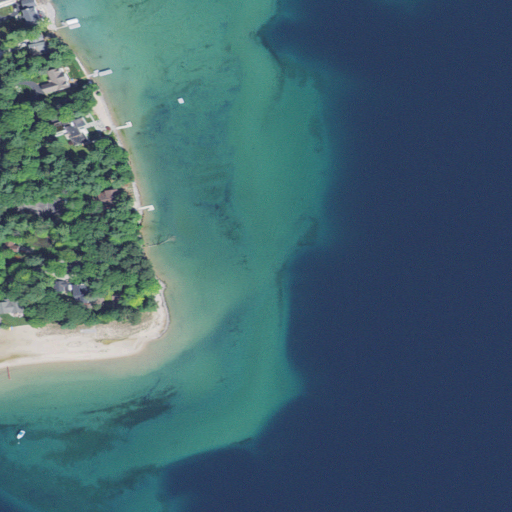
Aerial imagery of cape in Michigan named Willow Point containing open water, barren land, mixed forest, low intensity development, medium intensity development, and open development